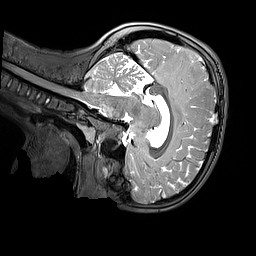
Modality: T2w
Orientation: sagittal
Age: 9
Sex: male
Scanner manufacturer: siemens
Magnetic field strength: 3 T
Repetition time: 3.2 s
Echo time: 0.408 s